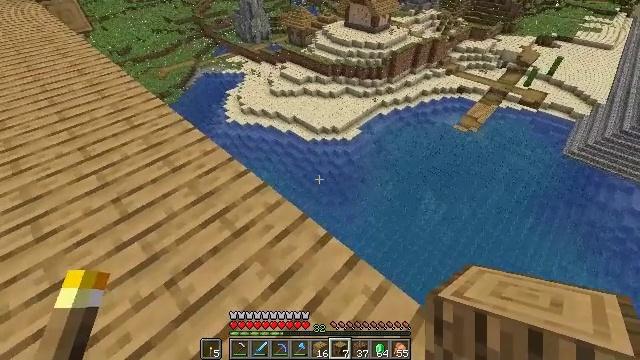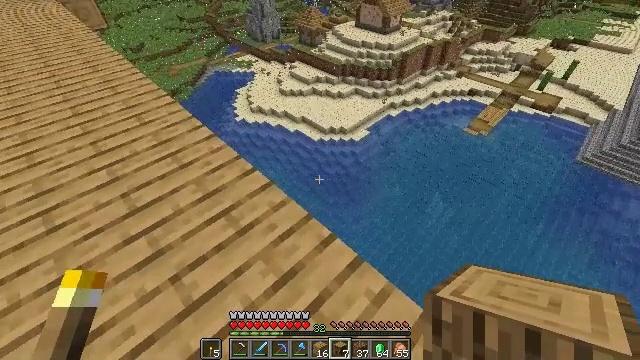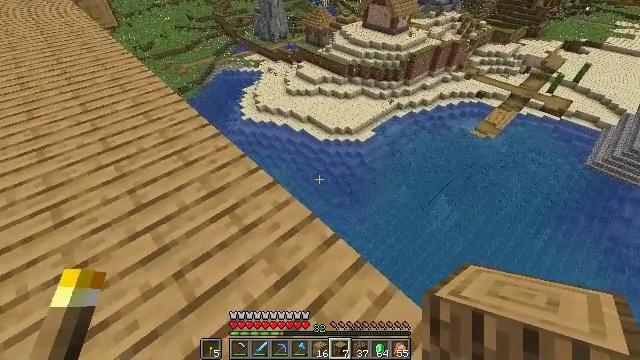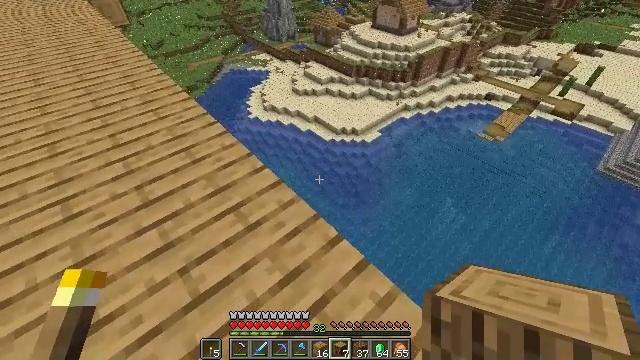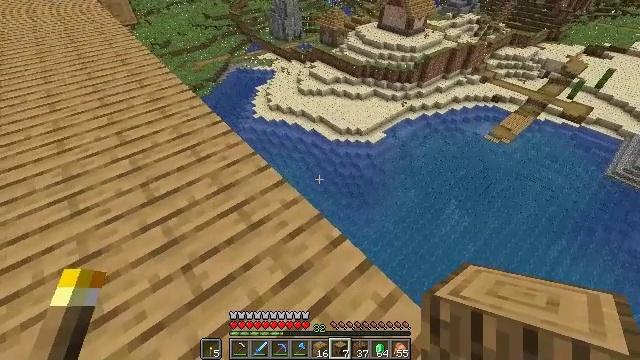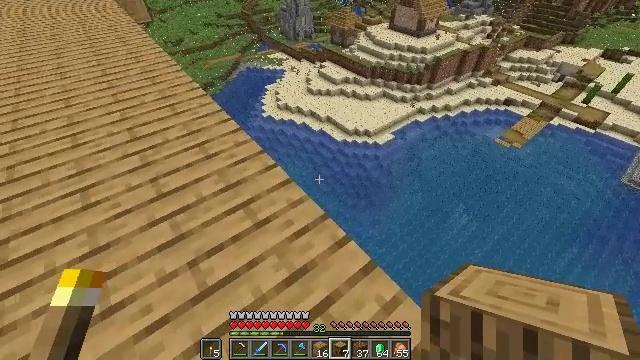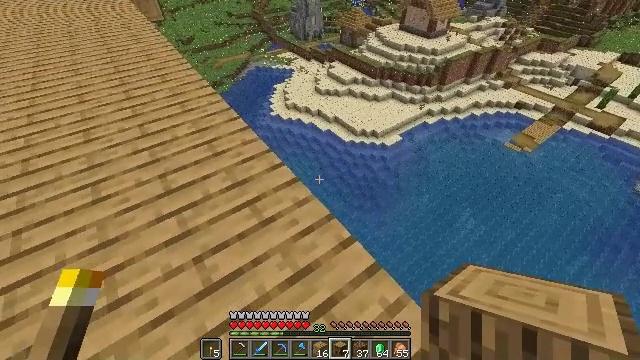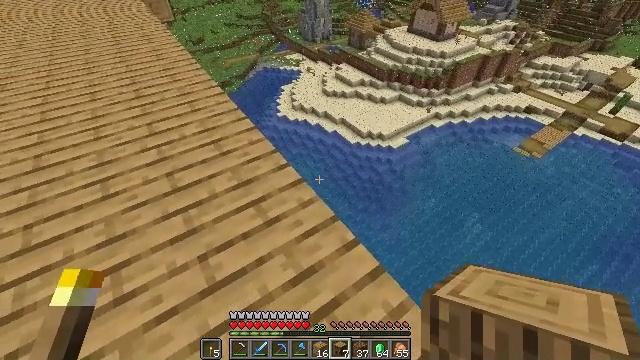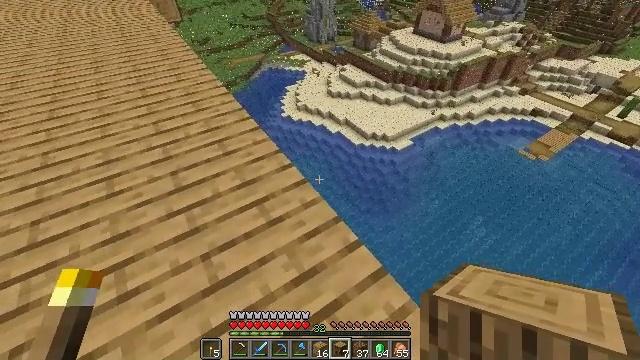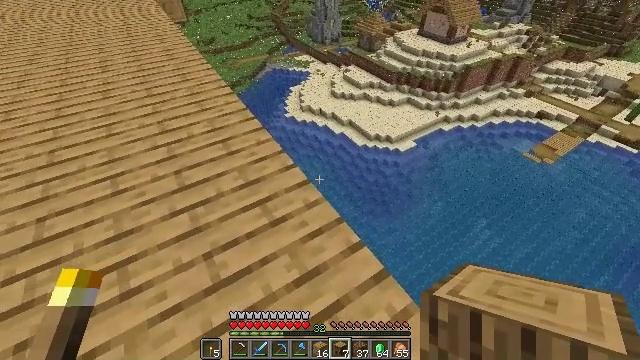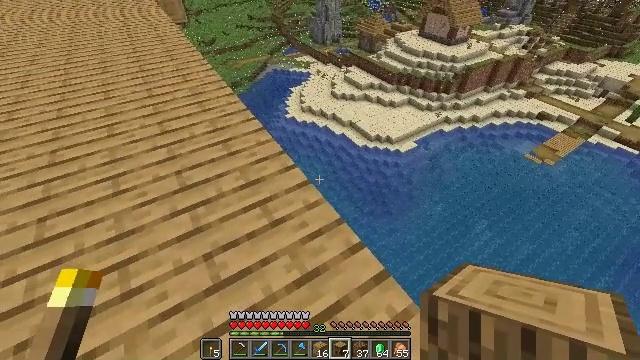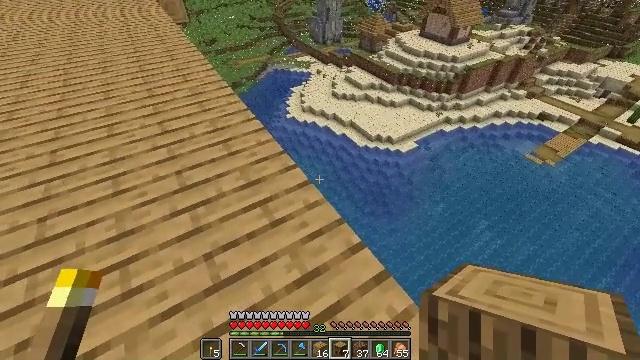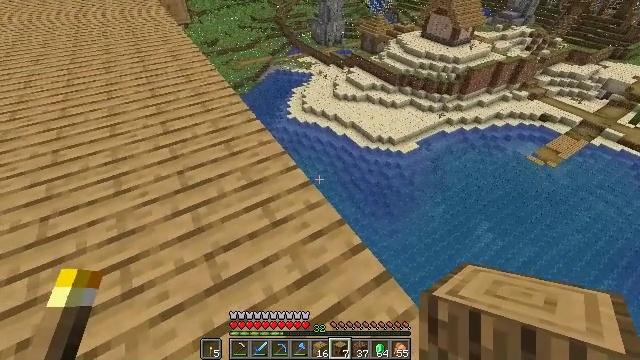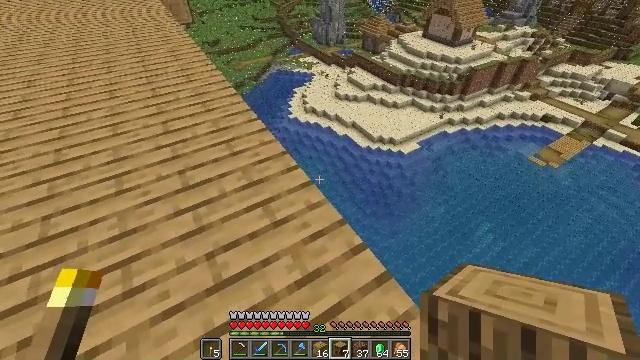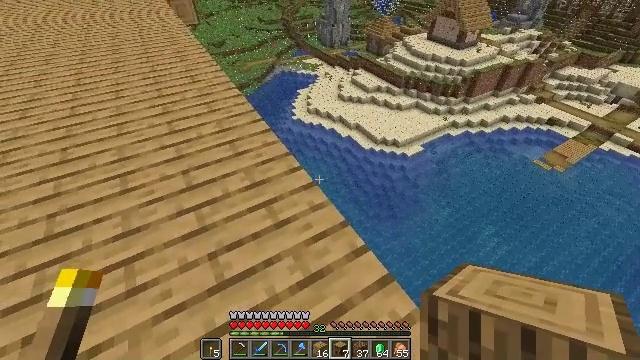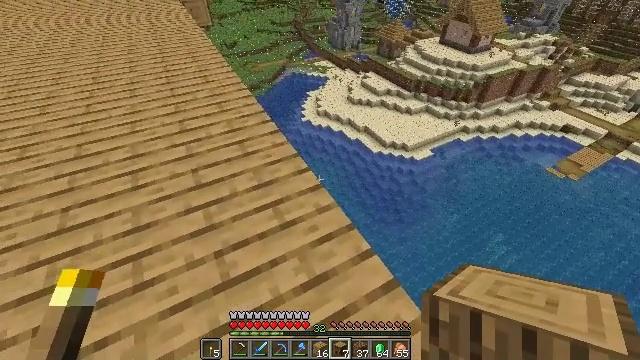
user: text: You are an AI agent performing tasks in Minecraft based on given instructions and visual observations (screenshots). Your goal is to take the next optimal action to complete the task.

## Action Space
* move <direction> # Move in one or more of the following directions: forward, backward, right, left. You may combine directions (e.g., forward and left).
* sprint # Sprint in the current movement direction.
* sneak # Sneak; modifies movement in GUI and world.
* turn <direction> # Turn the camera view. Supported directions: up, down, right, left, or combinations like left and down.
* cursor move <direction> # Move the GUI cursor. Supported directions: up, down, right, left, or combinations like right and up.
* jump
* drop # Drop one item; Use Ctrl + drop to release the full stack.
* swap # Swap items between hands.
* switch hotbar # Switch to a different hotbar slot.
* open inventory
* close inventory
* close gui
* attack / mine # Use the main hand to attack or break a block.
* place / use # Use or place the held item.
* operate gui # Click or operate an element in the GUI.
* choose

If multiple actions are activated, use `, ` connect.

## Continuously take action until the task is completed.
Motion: motion action
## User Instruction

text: Retrieve the stripped oak log.
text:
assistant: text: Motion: turn left
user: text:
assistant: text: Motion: turn left
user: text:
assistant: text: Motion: turn left
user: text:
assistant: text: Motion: turn left
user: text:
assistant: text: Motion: turn left
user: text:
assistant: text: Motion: turn left
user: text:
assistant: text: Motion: turn left
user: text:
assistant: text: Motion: turn left
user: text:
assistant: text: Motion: no_op
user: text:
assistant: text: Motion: no_op
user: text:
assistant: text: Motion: no_op
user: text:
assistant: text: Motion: no_op
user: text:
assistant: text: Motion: no_op
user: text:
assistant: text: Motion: no_op
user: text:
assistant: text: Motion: turn left
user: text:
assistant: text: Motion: turn left
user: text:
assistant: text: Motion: turn left and up
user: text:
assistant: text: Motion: turn left and up
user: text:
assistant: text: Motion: turn left and up
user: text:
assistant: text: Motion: move forward, turn left and up
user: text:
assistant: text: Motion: move forward, turn left and up
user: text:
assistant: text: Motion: move forward
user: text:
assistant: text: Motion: move forward
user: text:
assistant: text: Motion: move forward
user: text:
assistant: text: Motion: move forward
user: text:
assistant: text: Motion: move forward
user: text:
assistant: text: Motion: move forward
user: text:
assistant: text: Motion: move forward
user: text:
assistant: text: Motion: move forward
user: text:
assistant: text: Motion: move forward, sprint